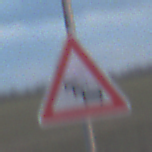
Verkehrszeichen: Stau
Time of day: SunriseSunset
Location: Outdoor (Nature)
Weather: PartlyCloudy
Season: NotSpecified
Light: Natural